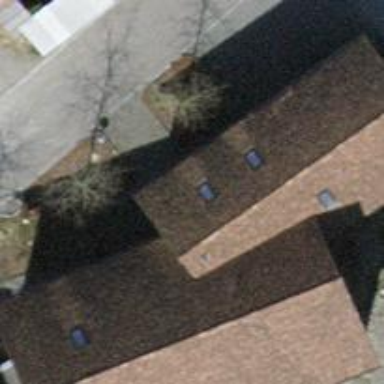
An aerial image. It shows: Gabled roof house.